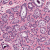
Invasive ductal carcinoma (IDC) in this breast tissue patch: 0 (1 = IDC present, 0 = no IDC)